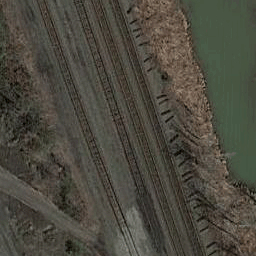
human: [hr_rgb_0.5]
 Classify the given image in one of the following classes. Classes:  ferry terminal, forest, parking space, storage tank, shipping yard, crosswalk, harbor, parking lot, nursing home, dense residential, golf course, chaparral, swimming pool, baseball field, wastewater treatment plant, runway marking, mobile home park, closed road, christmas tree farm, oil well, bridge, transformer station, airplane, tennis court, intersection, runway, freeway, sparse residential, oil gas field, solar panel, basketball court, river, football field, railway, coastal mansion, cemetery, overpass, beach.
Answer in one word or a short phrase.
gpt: railway